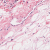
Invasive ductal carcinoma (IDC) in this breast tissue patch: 0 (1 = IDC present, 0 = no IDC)